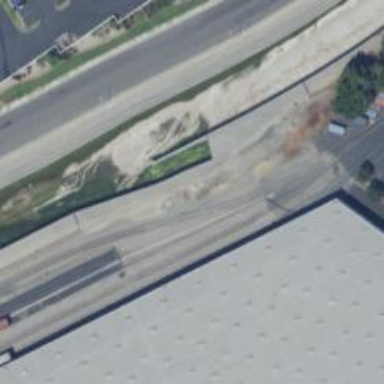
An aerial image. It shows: Rail spur service.